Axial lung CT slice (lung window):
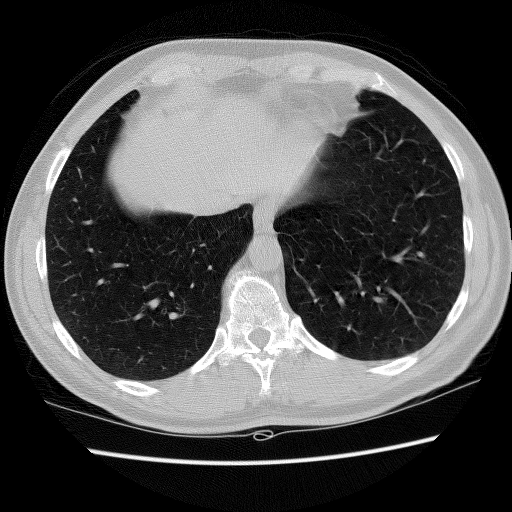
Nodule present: no